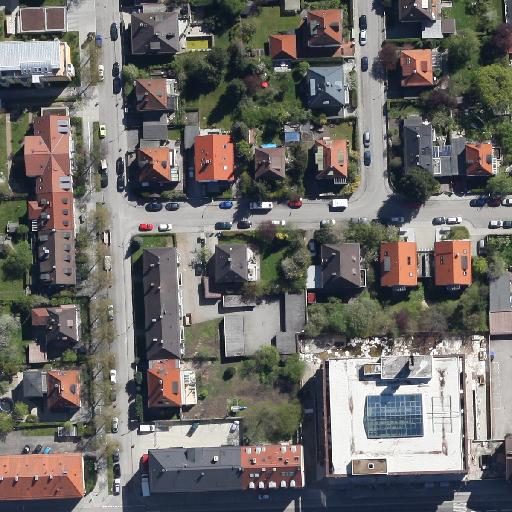
Referring expression: light-duty vehicle in the parking area